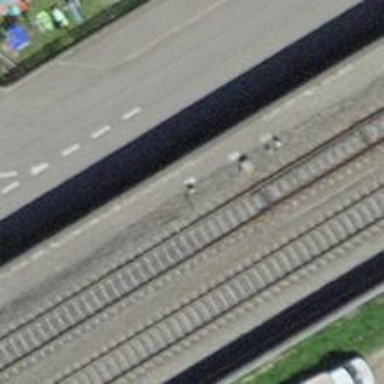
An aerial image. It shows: Single-track electrified railway with contact line.